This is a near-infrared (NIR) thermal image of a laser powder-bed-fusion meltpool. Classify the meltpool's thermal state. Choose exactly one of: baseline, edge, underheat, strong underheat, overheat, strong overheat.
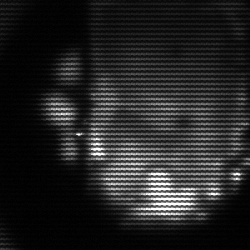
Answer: baseline